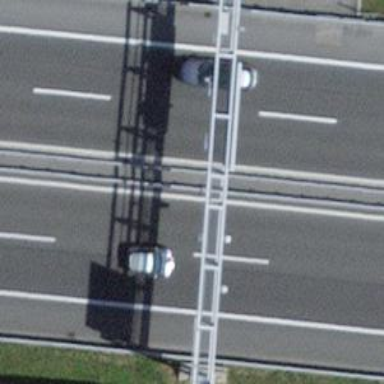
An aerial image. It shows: Gantry displaying traffic sign.